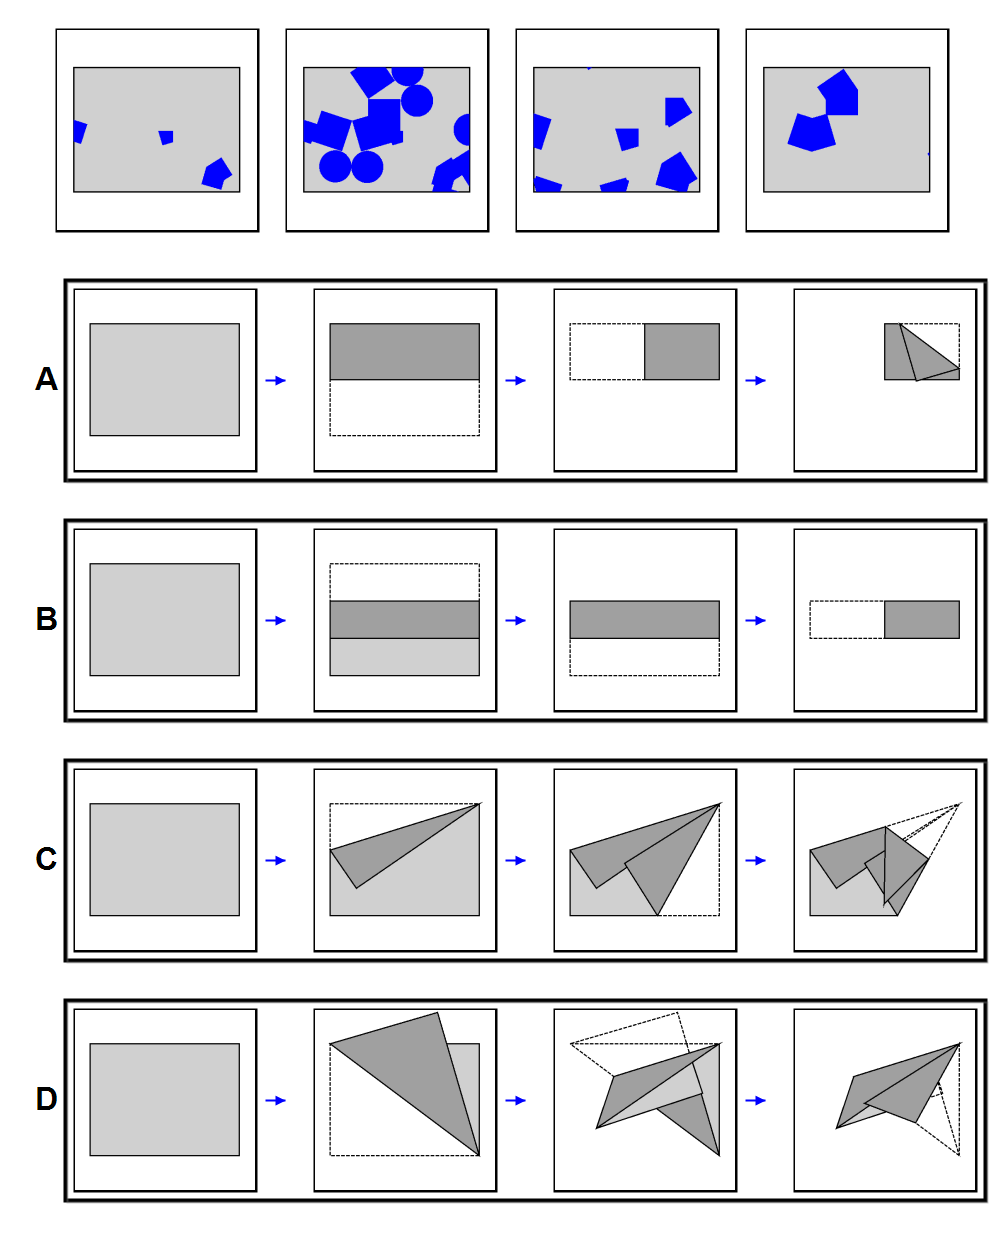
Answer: D